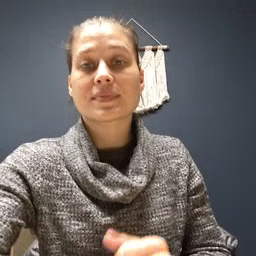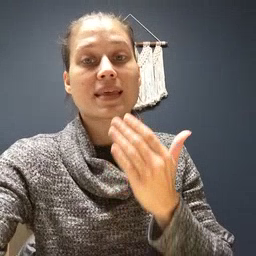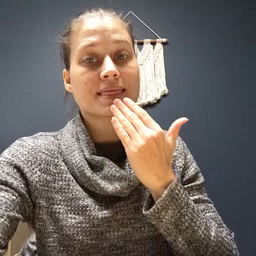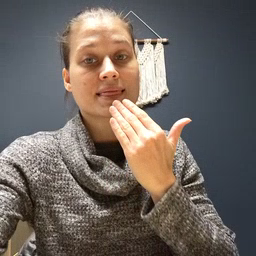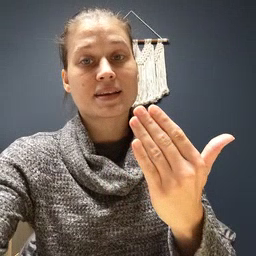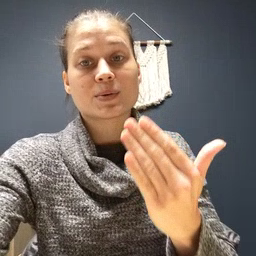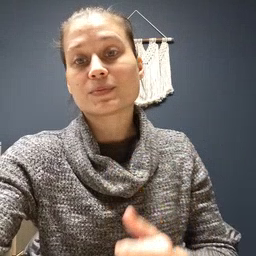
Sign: thankyou